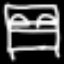
Label: bed